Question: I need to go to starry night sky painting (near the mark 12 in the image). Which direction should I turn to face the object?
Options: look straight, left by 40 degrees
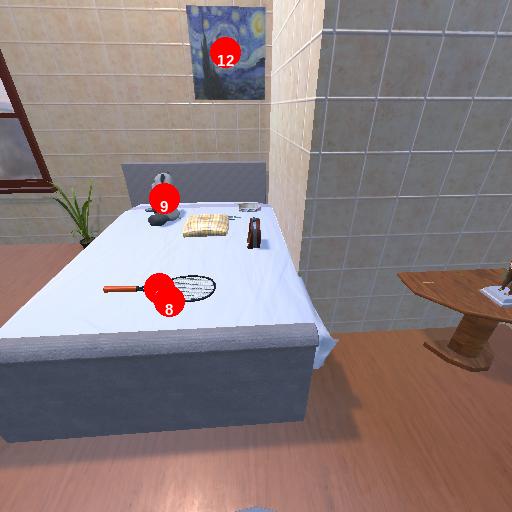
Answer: look straight